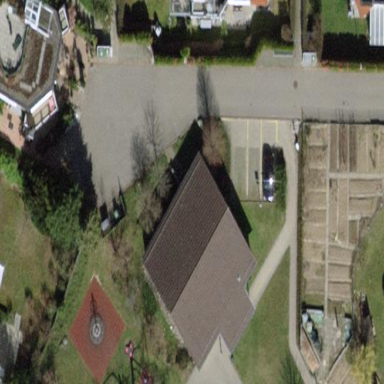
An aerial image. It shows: Kindergarten building.